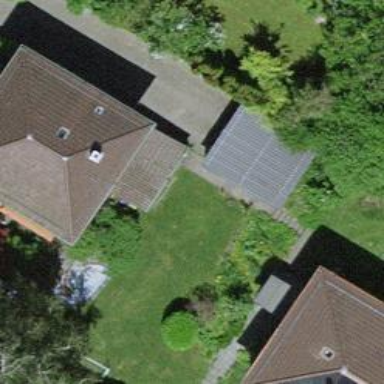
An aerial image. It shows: House with hipped roof.